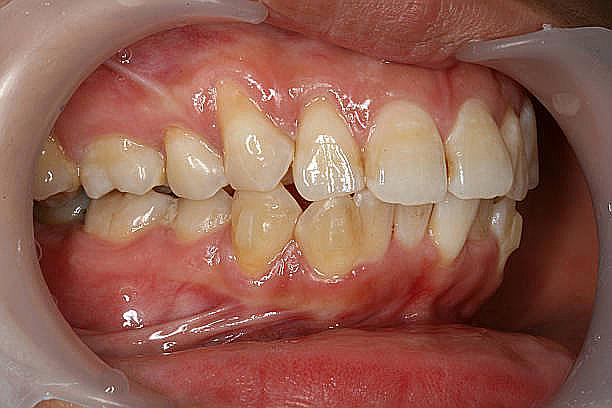
Condition: Gingivitis